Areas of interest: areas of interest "Pearl River Hotel Convention Center"
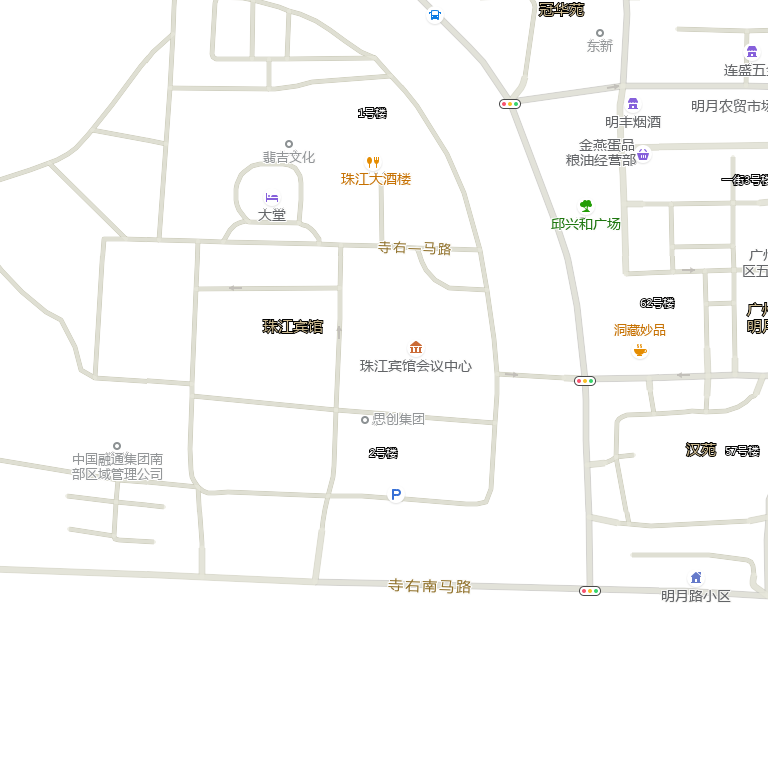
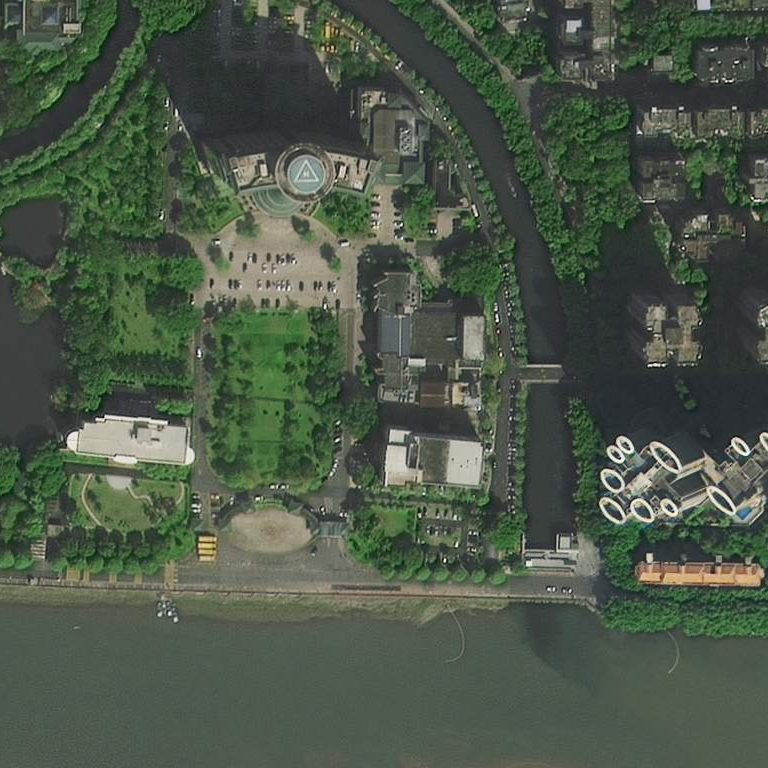